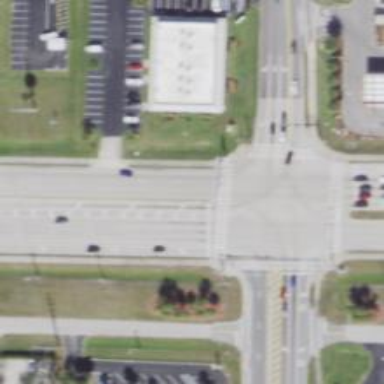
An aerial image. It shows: Footway crossing.